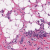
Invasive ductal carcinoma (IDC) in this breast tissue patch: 0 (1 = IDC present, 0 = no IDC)